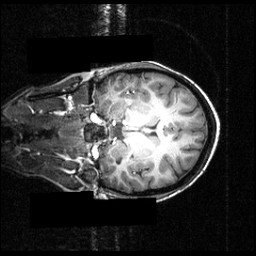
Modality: T1w
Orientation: coronal
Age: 26
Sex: female
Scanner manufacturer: siemens
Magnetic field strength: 3.951 T
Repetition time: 1.5 s
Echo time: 0.00335 s